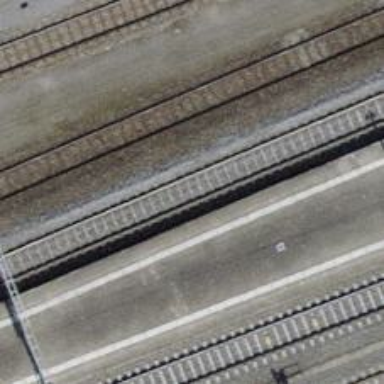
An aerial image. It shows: Single-track electrified railway with contact line.